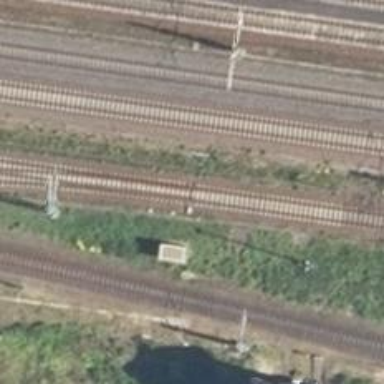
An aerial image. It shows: Railway switch with the turnout on the left side.